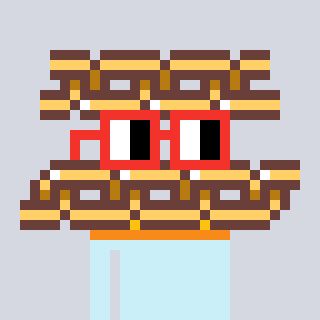
a pixel art character with square red glasses, a chain-shaped head and a cold-colored body on a cool background